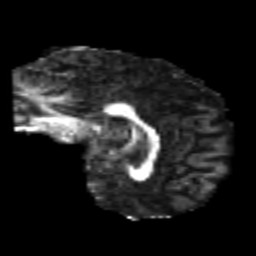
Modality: FA
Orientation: sagittal
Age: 23
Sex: male
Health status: healthy
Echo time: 0.074 s